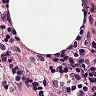
Metastatic tissue present: no